Interaction volume radius: 5 \u00c5
Interaction volume height: 15 \u00c5
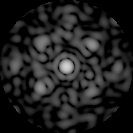
Disorder parameter: 0.5917